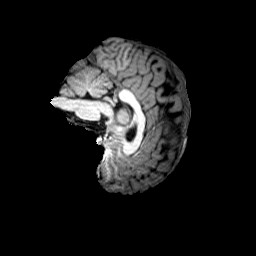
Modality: T1w
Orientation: sagittal
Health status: ill
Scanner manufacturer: siemens
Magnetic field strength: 3 T
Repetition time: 2 s
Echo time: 0.00303 s